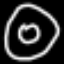
Label: donut